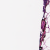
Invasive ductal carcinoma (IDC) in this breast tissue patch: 0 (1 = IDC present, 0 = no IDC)